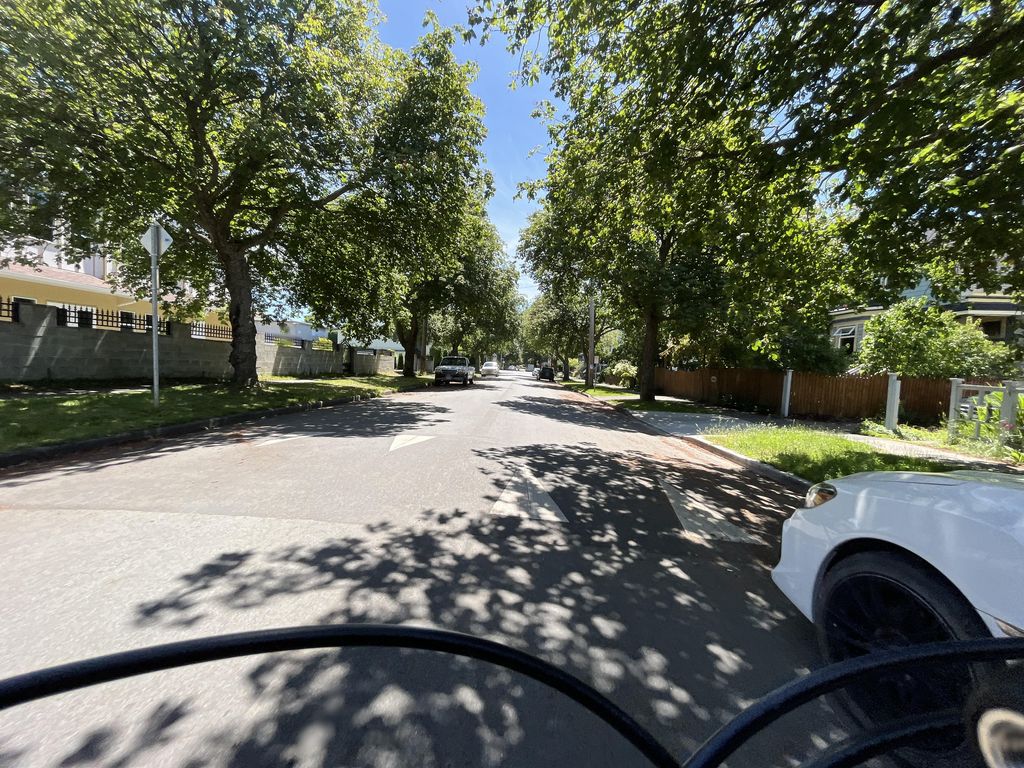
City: victoria